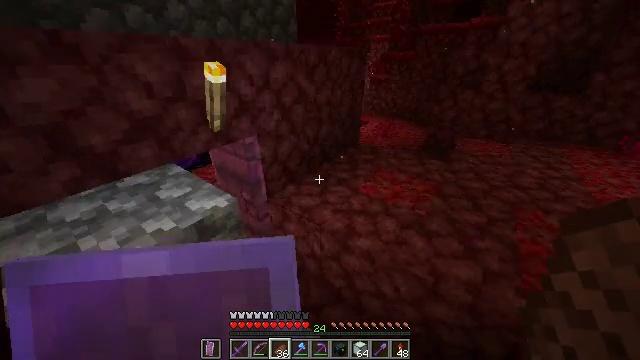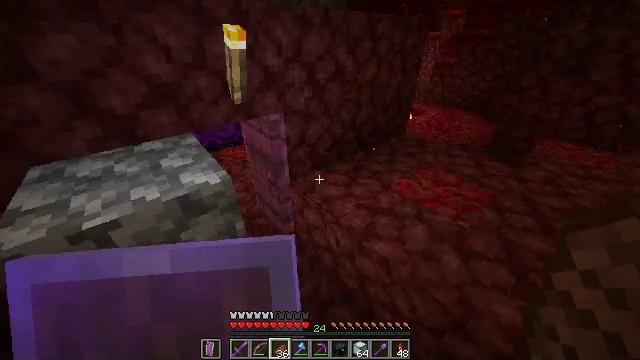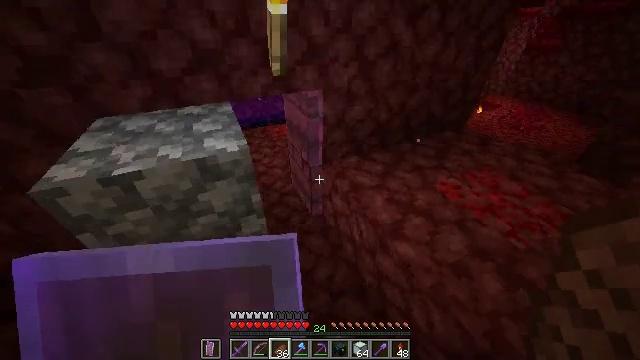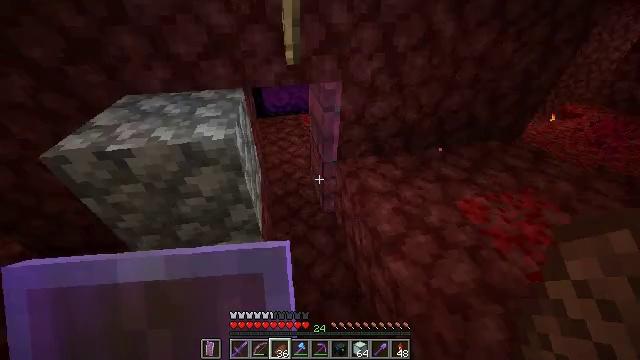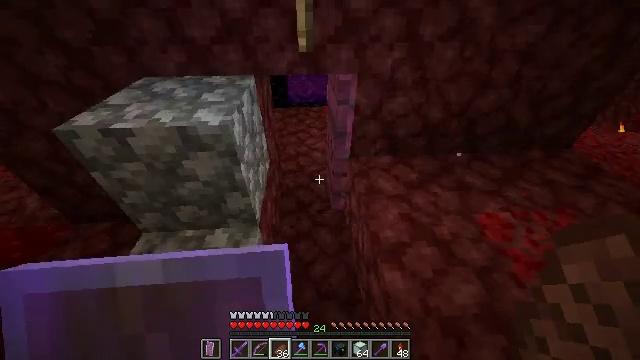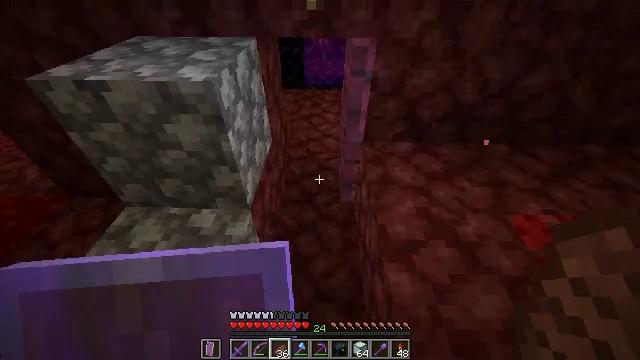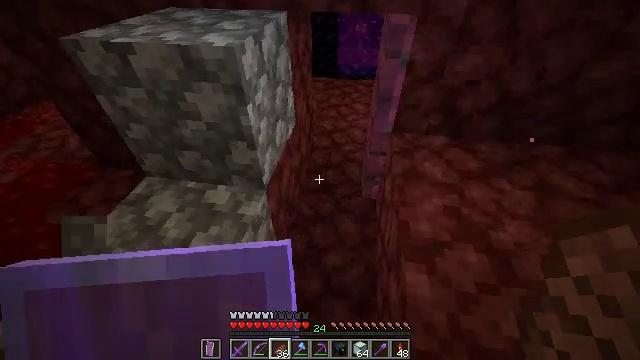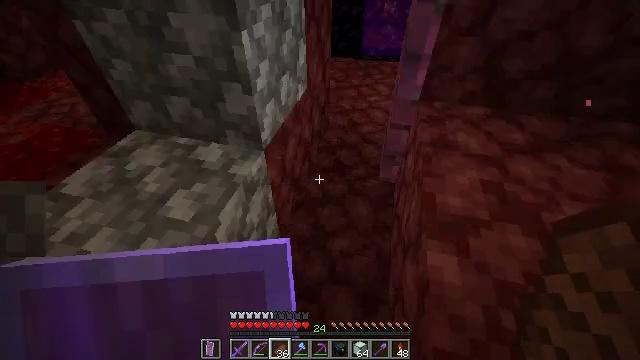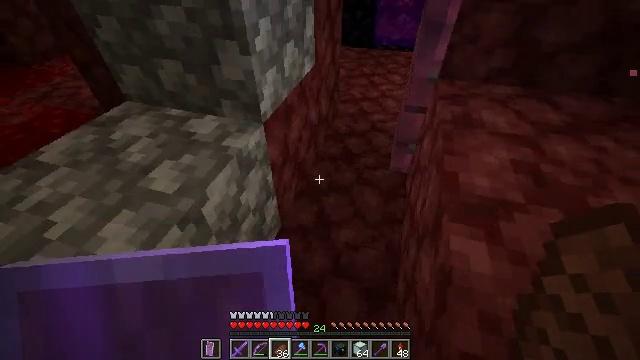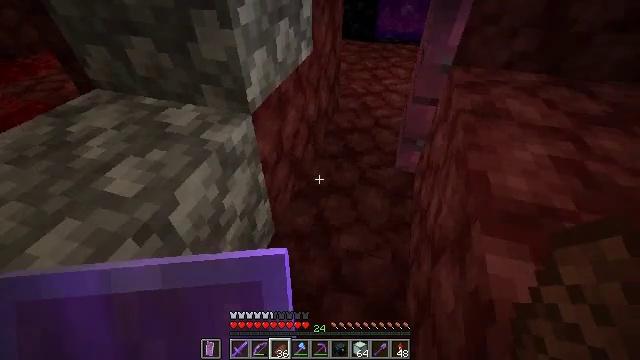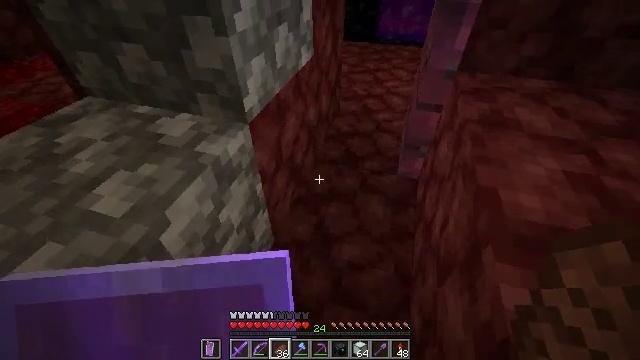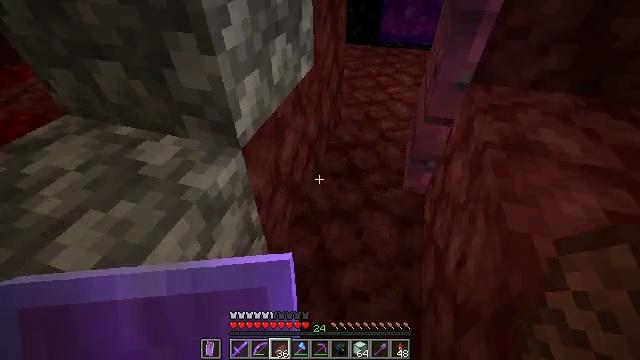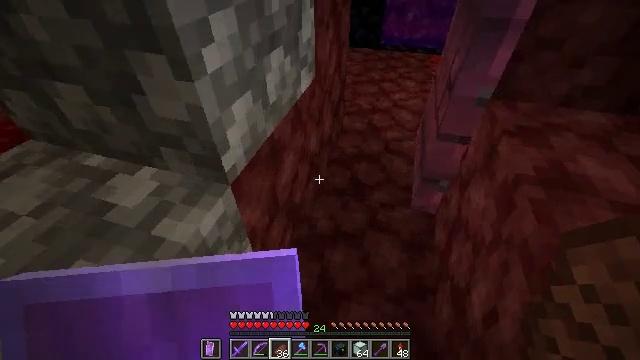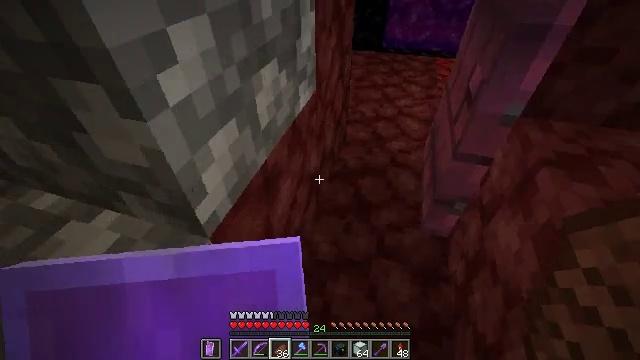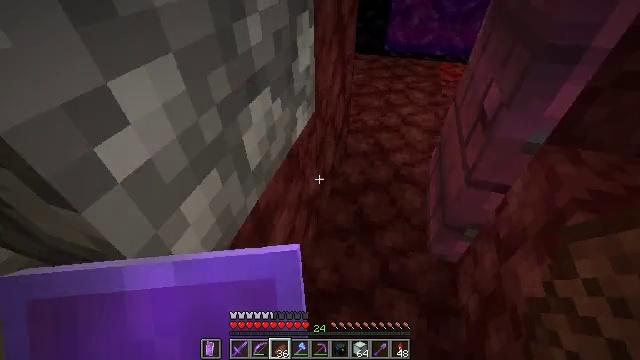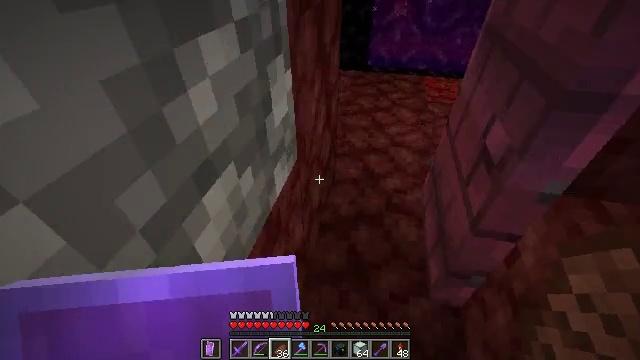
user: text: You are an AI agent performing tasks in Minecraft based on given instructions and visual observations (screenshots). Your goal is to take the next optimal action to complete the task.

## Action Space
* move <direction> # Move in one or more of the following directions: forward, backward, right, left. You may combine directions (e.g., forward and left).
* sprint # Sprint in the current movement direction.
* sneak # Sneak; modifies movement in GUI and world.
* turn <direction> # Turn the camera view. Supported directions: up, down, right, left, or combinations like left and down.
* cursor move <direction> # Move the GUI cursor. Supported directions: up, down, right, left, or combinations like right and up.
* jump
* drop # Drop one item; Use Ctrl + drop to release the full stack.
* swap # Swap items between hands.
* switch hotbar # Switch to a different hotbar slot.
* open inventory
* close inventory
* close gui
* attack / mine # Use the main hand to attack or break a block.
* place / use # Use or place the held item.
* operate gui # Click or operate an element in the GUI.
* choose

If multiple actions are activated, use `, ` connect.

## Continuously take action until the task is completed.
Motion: motion action
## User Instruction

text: Combat the sheep.
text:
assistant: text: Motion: move forward and move right, turn left and down
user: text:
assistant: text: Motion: move forward and move right, turn left and down
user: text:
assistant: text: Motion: turn left and down
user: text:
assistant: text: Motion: turn left and down
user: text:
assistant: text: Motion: move forward, turn left
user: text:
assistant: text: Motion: move forward, turn left and down
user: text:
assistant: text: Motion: move forward, turn left
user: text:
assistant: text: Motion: move forward, turn left
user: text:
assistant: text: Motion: move forward
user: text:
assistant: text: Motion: move forward
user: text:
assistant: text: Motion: move forward
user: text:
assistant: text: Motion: move forward
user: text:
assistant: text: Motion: move forward
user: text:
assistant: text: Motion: move forward
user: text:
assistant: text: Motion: move forward, turn right and up
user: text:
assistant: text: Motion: move forward, turn right and up
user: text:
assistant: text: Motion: move forward, turn right and up
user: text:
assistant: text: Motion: move forward
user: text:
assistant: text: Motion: move forward
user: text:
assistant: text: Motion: move forward
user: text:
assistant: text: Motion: move forward
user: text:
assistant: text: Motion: move forward
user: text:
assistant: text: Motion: move forward
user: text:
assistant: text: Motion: move forward
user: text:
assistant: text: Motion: move forward
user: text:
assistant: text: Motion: move forward
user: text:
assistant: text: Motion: move forward
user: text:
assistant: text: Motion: move forward
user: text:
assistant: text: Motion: move forward
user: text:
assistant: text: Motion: move forward